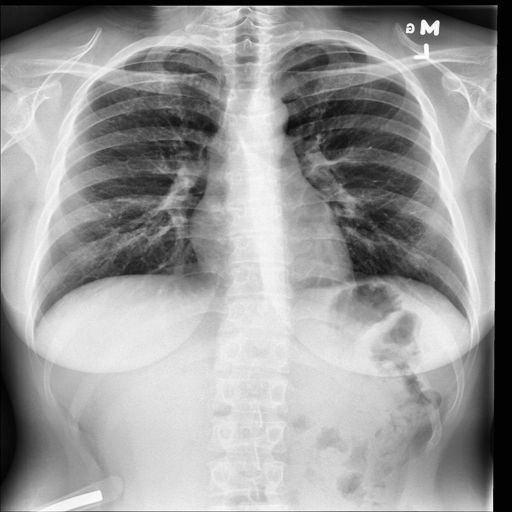
Finding: NORMAL